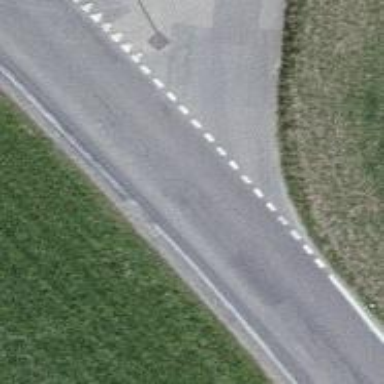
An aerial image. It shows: Road with "give way" sign.